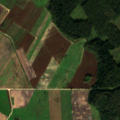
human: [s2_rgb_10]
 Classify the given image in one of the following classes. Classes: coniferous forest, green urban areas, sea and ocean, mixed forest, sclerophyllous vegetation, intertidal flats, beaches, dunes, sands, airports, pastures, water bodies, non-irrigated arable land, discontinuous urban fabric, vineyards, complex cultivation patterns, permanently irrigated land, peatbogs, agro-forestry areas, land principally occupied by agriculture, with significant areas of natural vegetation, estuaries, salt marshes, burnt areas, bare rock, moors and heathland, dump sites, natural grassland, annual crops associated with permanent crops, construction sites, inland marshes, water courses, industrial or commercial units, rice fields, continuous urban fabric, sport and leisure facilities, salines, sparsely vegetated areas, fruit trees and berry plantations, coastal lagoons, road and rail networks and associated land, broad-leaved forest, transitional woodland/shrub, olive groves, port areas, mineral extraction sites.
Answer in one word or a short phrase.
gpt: non-irrigated arable land, complex cultivation patterns, coniferous forest, mixed forest